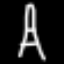
Label: The Eiffel Tower